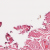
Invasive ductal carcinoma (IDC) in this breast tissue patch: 0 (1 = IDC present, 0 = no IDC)